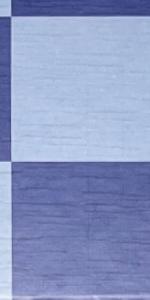
Label: Empty